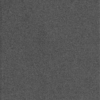
Label: not_dusty